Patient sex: M
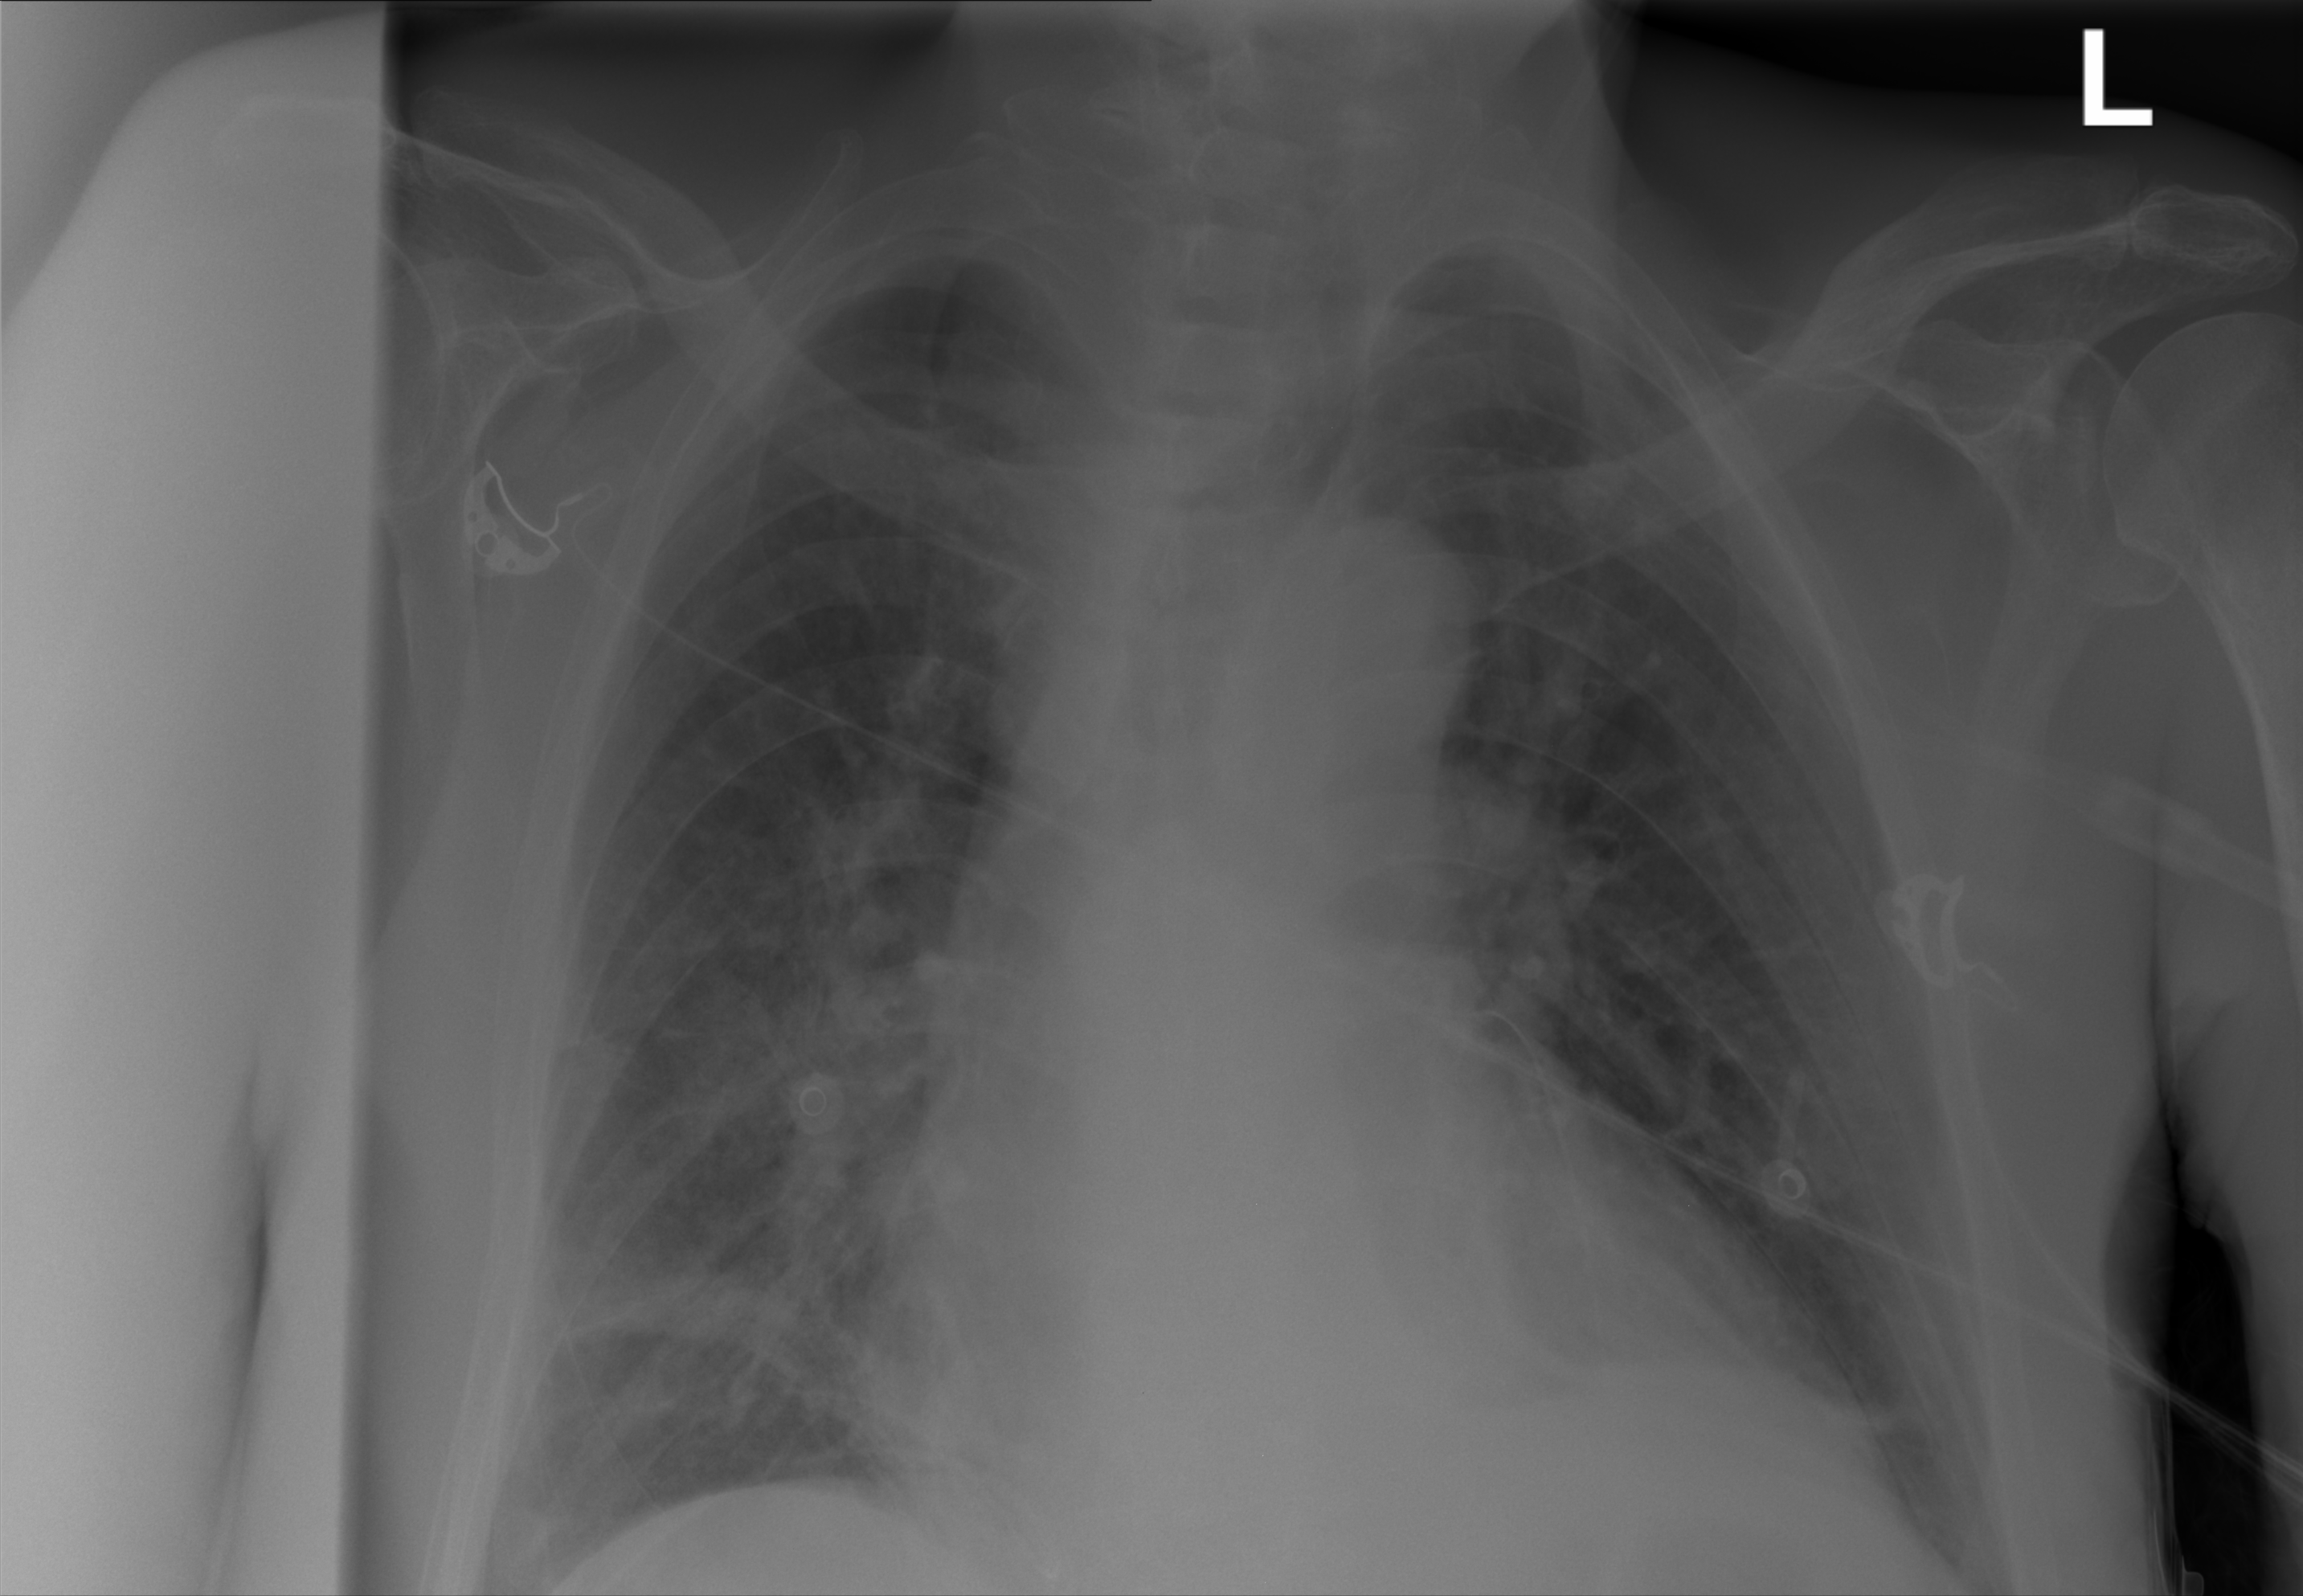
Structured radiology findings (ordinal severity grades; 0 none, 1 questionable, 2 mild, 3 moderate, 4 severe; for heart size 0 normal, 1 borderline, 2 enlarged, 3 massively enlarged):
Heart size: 2
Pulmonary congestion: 3
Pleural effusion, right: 0
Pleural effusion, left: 0
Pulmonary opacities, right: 2
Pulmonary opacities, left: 0
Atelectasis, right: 2
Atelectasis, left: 2